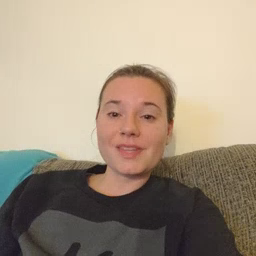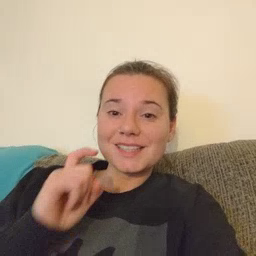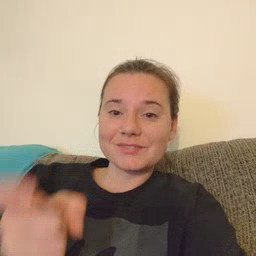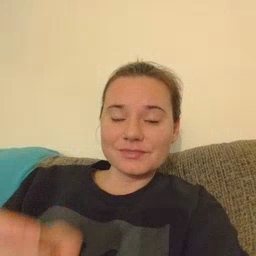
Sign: gift